Question: I create a bundle and Entity inside the bundle. But when i try to get the entity or repository in controller using the entity manager it give an error that class not exist.
I try to debug using
it prompts every thing is correct. Output
'''
Found 4 mapped entities:
[OK] Bitcoin\MyBundle\Entity\ProductCategory
[OK] Bitcoin\MyBundle\Entity\AdminUser
[OK] Bitcoin\MyBundle\Entity\Product
[OK] Bitcoin\MyBundle\Entity\User
'''
My Controller code is as follows
'''
<?php
namespace Bitcoin\MyBundle\Controller;
use Symfony\Component\HttpFoundation\Request;
use Symfony\Component\Security\Core\SecurityContext;
use Symfony\Bundle\FrameworkBundle\Controller\Controller;
use Sensio\Bundle\FrameworkExtraBundle\Configuration\Route;
use Sensio\Bundle\FrameworkExtraBundle\Configuration\Template;
use Sensio\Bundle\FrameworkExtraBundle\Configuration\Security;
use Bitcoin\AdminBundle\Form\Login;
use Bitcoin\AdminBundle\Form\LoginValidate;
class LoginController extends Controller {
public function loginAction(Request $request) {
$user = $this->getDoctrine()->getRepository('User');
echo '<pre>';
prin_r(get_class_methods(get_class($user)));
die;
$pageData = array(
'name' => 'Login',
);
return $this->render('BitcoinAdminBundle:Login:login.html.twig', $pageData);
}
'''
}
When i access this in browser the output is :-

i am previously worked with zend framework but new in symfony2. Any help will appreciate.
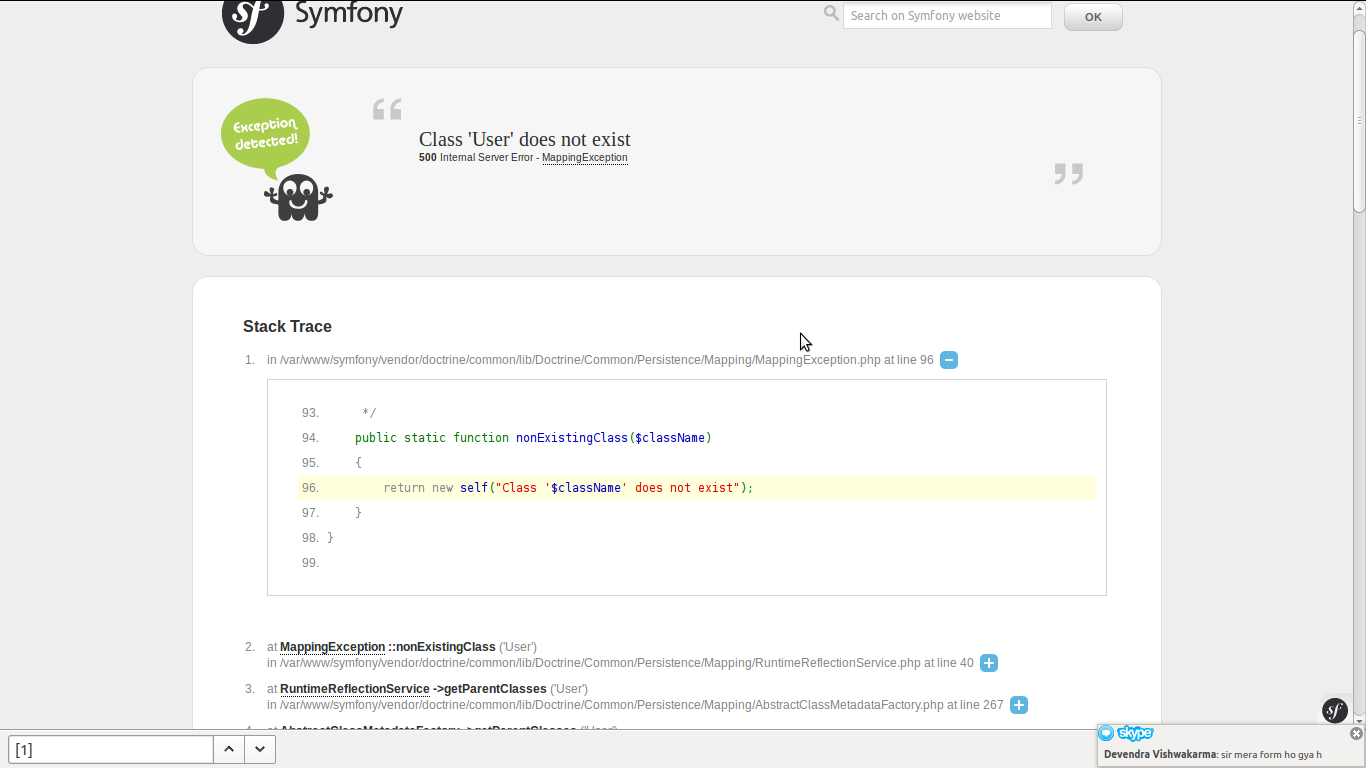
Answer: i find the issue and it is really a silly mistake.
For get an repository we should have to use the Bundle name with class name like this
'''
$user = $this->getDoctrine()->getRepository('BitcoinMyBundle:User');
'''